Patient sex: F
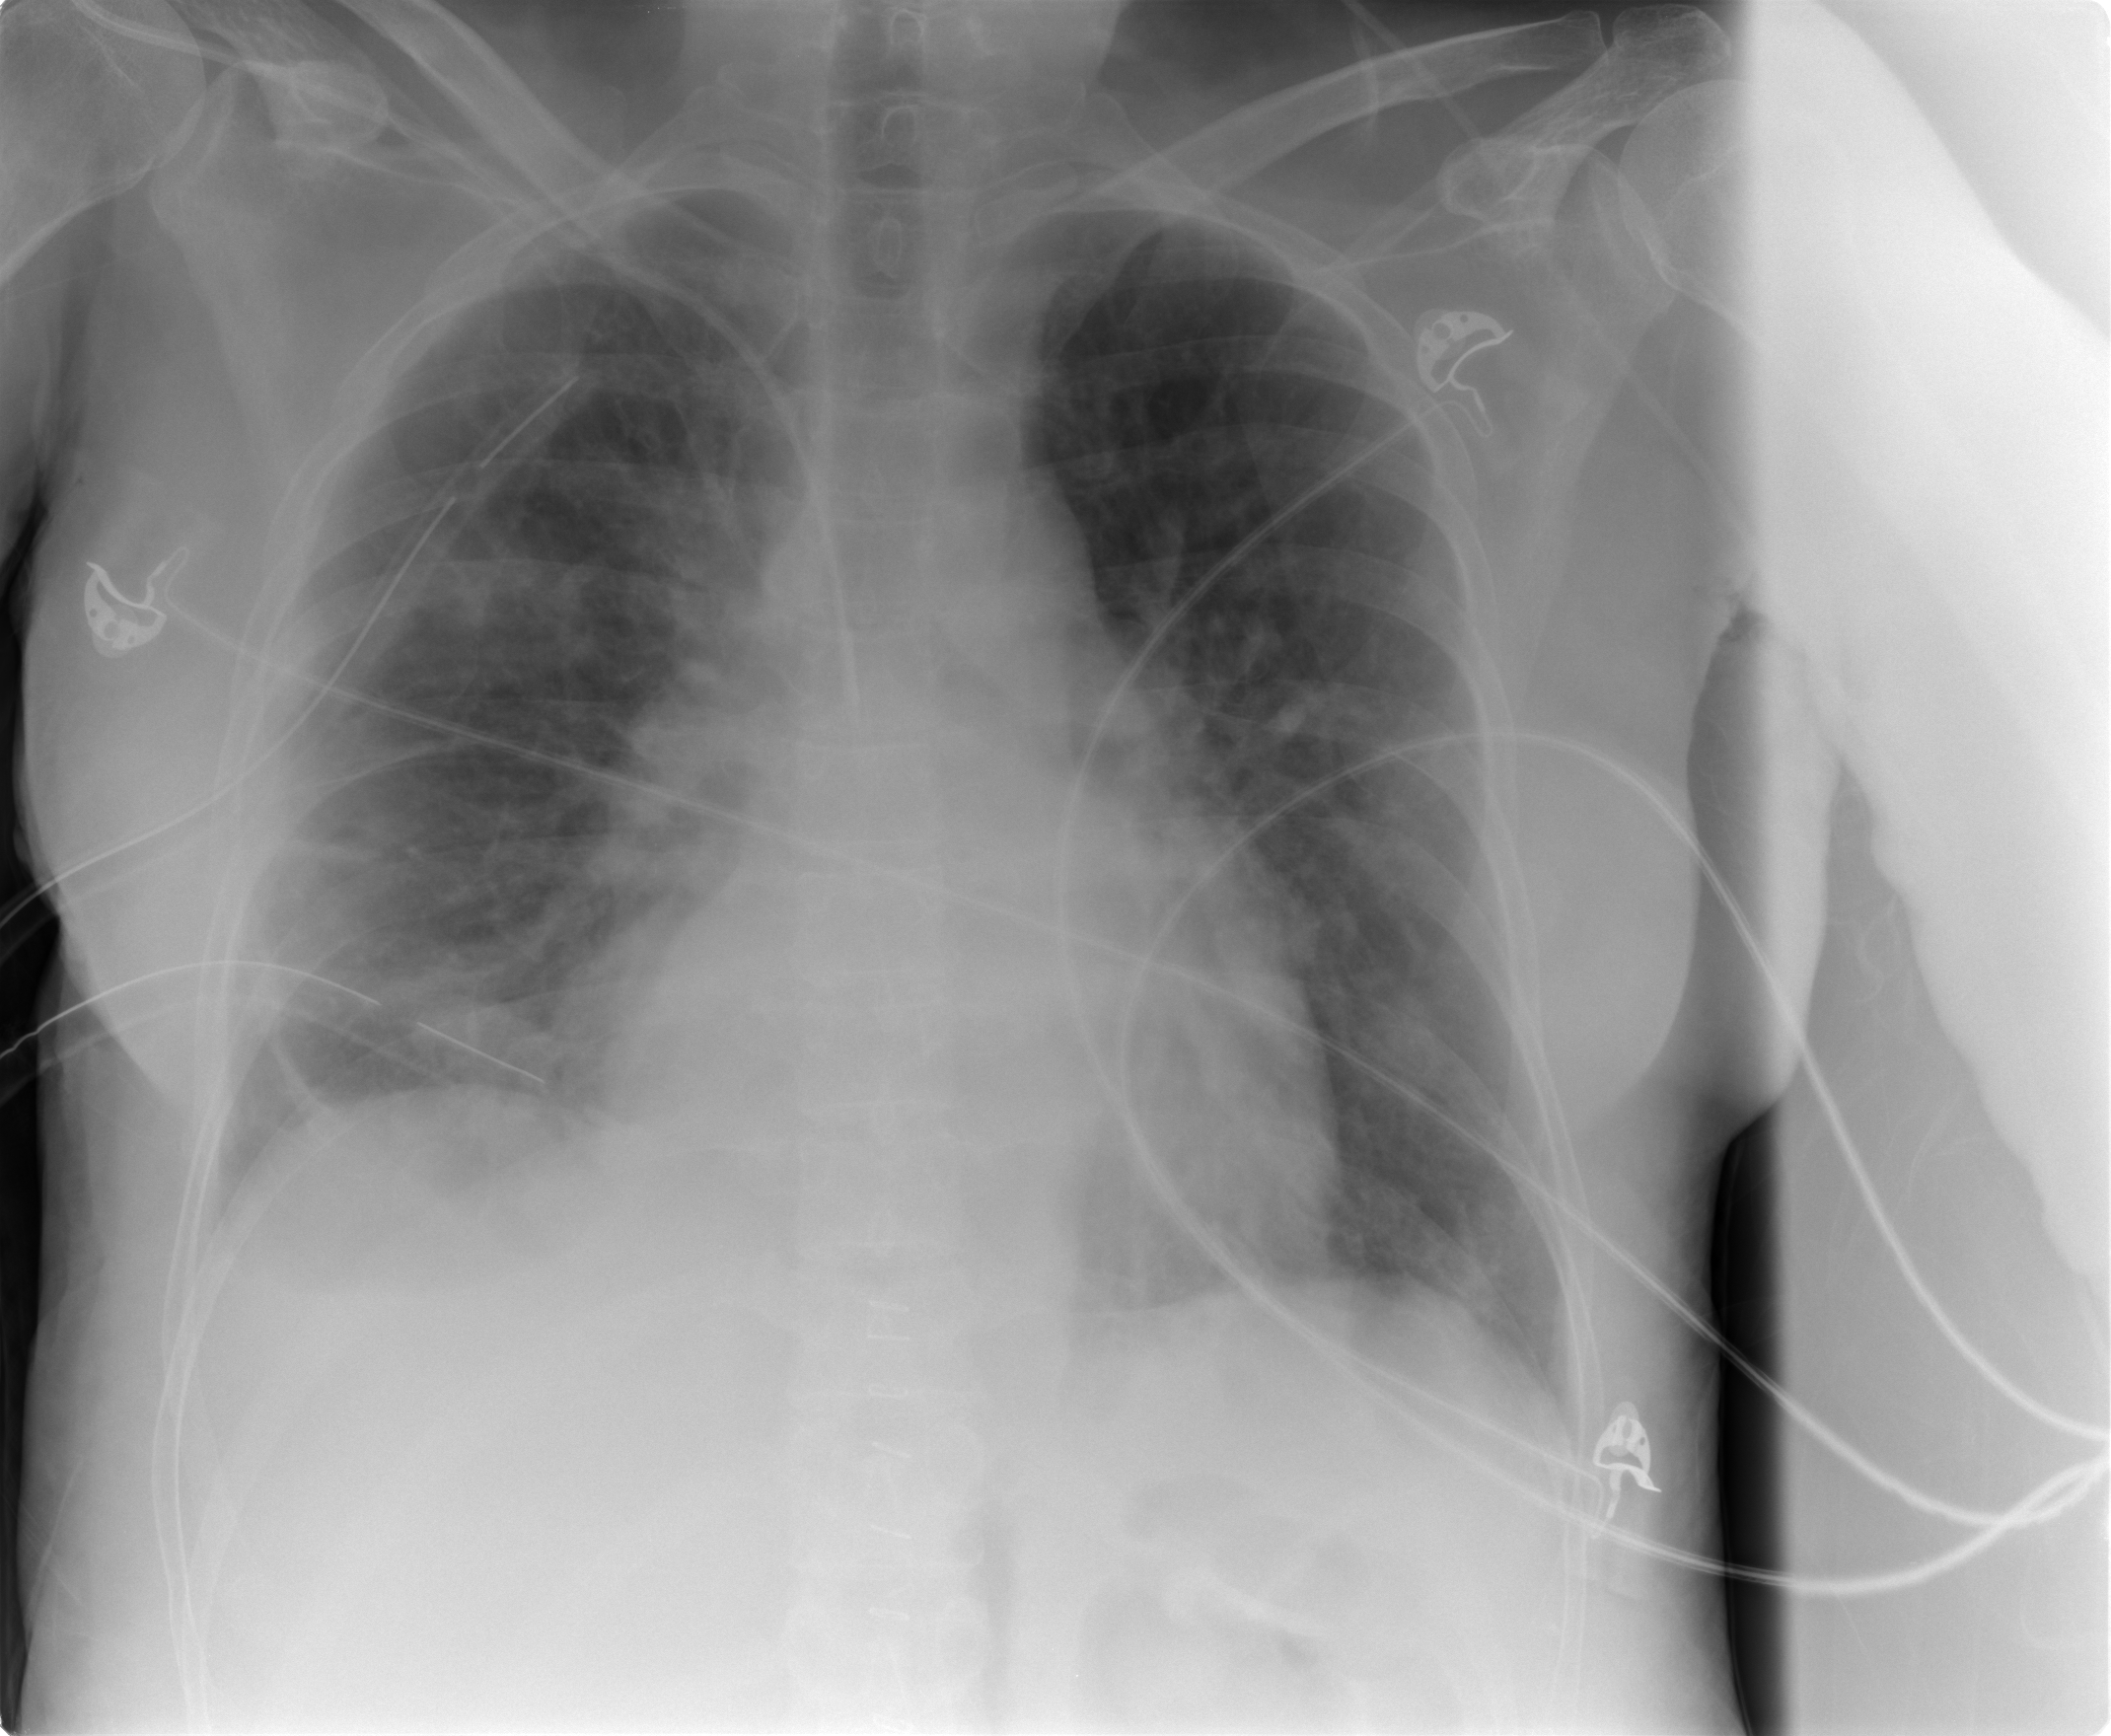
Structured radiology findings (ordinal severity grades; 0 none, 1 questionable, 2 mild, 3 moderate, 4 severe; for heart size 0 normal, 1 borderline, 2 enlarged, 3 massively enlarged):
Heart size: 0
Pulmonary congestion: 2
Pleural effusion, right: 0
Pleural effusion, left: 0
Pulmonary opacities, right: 1
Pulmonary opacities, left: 1
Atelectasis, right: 2
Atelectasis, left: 1